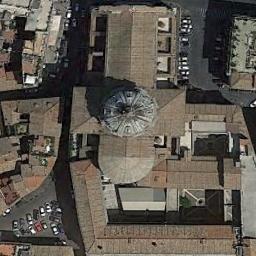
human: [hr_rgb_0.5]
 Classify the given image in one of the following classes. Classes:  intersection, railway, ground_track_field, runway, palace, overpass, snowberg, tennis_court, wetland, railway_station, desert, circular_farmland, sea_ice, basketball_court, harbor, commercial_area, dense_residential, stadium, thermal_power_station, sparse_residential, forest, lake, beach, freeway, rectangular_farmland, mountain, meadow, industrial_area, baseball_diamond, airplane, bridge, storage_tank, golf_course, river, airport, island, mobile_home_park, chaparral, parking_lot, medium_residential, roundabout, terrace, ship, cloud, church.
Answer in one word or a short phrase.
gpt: church